Question: I copied the code from <URL>.
This throws this warning:
.
How to fix this warning?
'''
'use strict';
var React = require('react-native');
// I have import the ScrollView and RefreshControl
var{
StyleSheet,
Image,
ScrollView,
RefreshControl,
View,
} = React;
var Carousel = require('react-native-looped-carousel');
var Dimensions = require('Dimensions');
var {width, height} = Dimensions.get('window');
var NewsListView = React.createClass({
getInitialState: function () {
return {
isRefreshing: false,
loaded: 0,
};
},
componentDidMount: function () {
},
render: function () {
return (
// if I remove RefreshControl , the warming missing. how to fix this problem
<ScrollView
style={styles.scrollview}
refreshControl={
<RefreshControl
refreshing={this.state.isRefreshing}
onRefresh={this._onRefresh}
tintColor="#ff0000"
title="Loading..."
/>
}>
<View>
<Carousel delay={5000} style={{width: width, height: height/4 }}>
<Image
source={require('RT_XiaoYiSiGou/Image/img_banner.png')
}
style={{width: width, height: height/4}}
/>
<Image
source={require('RT_XiaoYiSiGou/Image/img_banner2.png')}
style={{width: width, height: height/4}}
/>
<Image
source={require('RT_XiaoYiSiGou/Image/img_banner3.png')}
style={{width: width, height: height/4}}
/>
</Carousel>
</View>
</ScrollView>
);
},
_onRefresh() {
this.setState({isRefreshing: true});
setTimeout(() => {
this.setState({
loaded: this.state.loaded + 10,
isRefreshing: false,
});
}, 5000);
},
});
var styles = StyleSheet.create({
scrollview: {
flex: 1,
},
});
module.exports = NewsListView;
'''
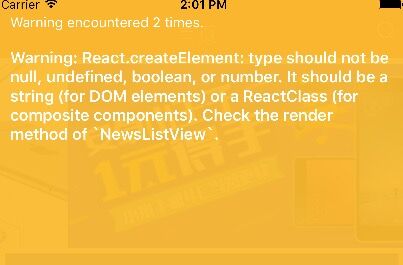
Answer: What I "suggest" because I can't do more from your code is:
1) The error you get is because you do not call the 'React.createElement' correctly. You should write your code in simple segments, I suggest chopping it up in three parts, definition, creation and render...
'''
// define your element
var definitionObject = {
// a property called render which is a function which returns your markup.
render: function() {
return (
<h1 className="peterPan">
Peter Pan.
</h1>
);
}
}
// create the actual element
var PeterPanElement = React.createClass(definitionObject);
ReactDOM.render(
<PeterPanElement />,
document.getElementById('willBeReplacedByPeterPanElement')
);
'''
I hope you agree I can't deduce more from your question, if you clean the question up we might be able to help you out more...